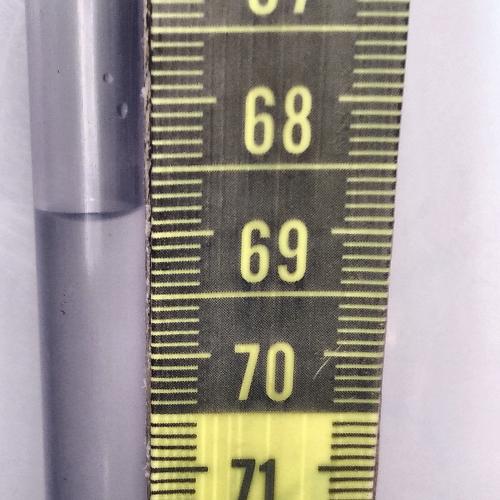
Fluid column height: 68.8 cm